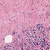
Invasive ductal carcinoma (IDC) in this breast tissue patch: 1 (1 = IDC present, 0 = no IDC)